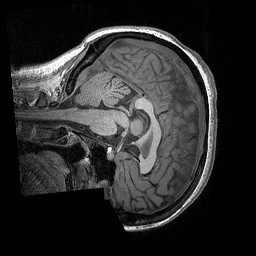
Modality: T1w
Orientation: sagittal
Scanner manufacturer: siemens
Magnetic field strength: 3 T
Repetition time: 2.3 s
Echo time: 0.00298 s